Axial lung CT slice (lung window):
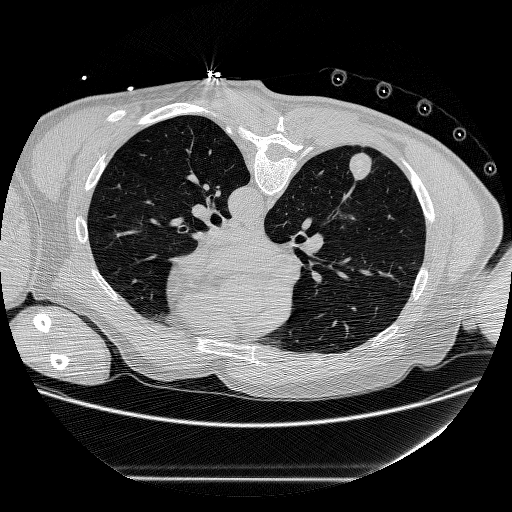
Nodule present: yes
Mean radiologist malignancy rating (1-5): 4.25